Question: I have a client report (RDLC) with these specifications. and I am using VS 2008 to implement this

I have a 'DataSet' with 4 Different 'DataTable' for each section. and note that all of the report located in a 'List' in order to print a large group of Data with one request.
1. all of the report located in a List // to print some different data with one request
2. At top (in the list) we have a rectangle which include some Textbox to represent common Information
3. At Middle I have 2 different List which include some TextBox To represent List of Professor and Managers ( it also has to show their Picture, with Name and etc)
4. Then I have another List to represent The Organizations Information. ( it use some TextBox inside of a List to represent All of the Organizations Information)
5. As Client Report work with One Dataset. I provide four DataTable for my different Report Sections.
6. Each DataTable Has an ID for Grouping
7. The Common DataTable ID use to group the entire of the list for another Object (Here University)
How Can I implement Such a report, While I can't use Different 'DataTable' for grouping because If I do such a Thing I can Display only the 'First Field' of the groups
Any Help is Appriciated
Thank you in advance
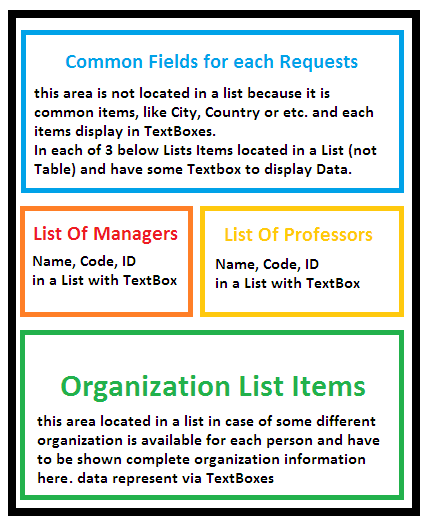
Answer: The simplest way will be to create an unnormalized data-view by joining your four data tables and then bind your report to it. You have group on ID (that is common to all data tables).
Yet another option would be to use sub-reports but IMO, its more complicated/inefficient to use them instead of above option.